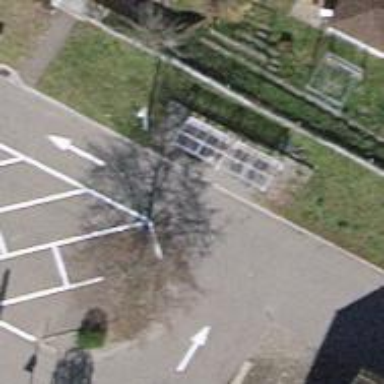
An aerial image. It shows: Bicycle parking area.